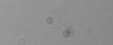
Label: camera_spot